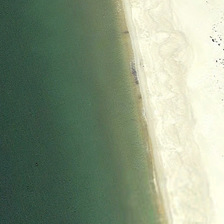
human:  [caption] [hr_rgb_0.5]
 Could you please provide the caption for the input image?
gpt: yellow beach are near green ocean .

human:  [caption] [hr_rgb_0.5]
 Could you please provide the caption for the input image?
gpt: yellow beach are near green ocean .

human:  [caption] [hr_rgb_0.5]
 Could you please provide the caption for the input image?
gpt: yellow beach are near green ocean .

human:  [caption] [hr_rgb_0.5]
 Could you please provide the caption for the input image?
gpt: yellow beach are near green ocean .

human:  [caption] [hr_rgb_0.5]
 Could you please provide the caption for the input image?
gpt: yellow beach are near green ocean .